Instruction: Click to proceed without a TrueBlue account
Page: checkout
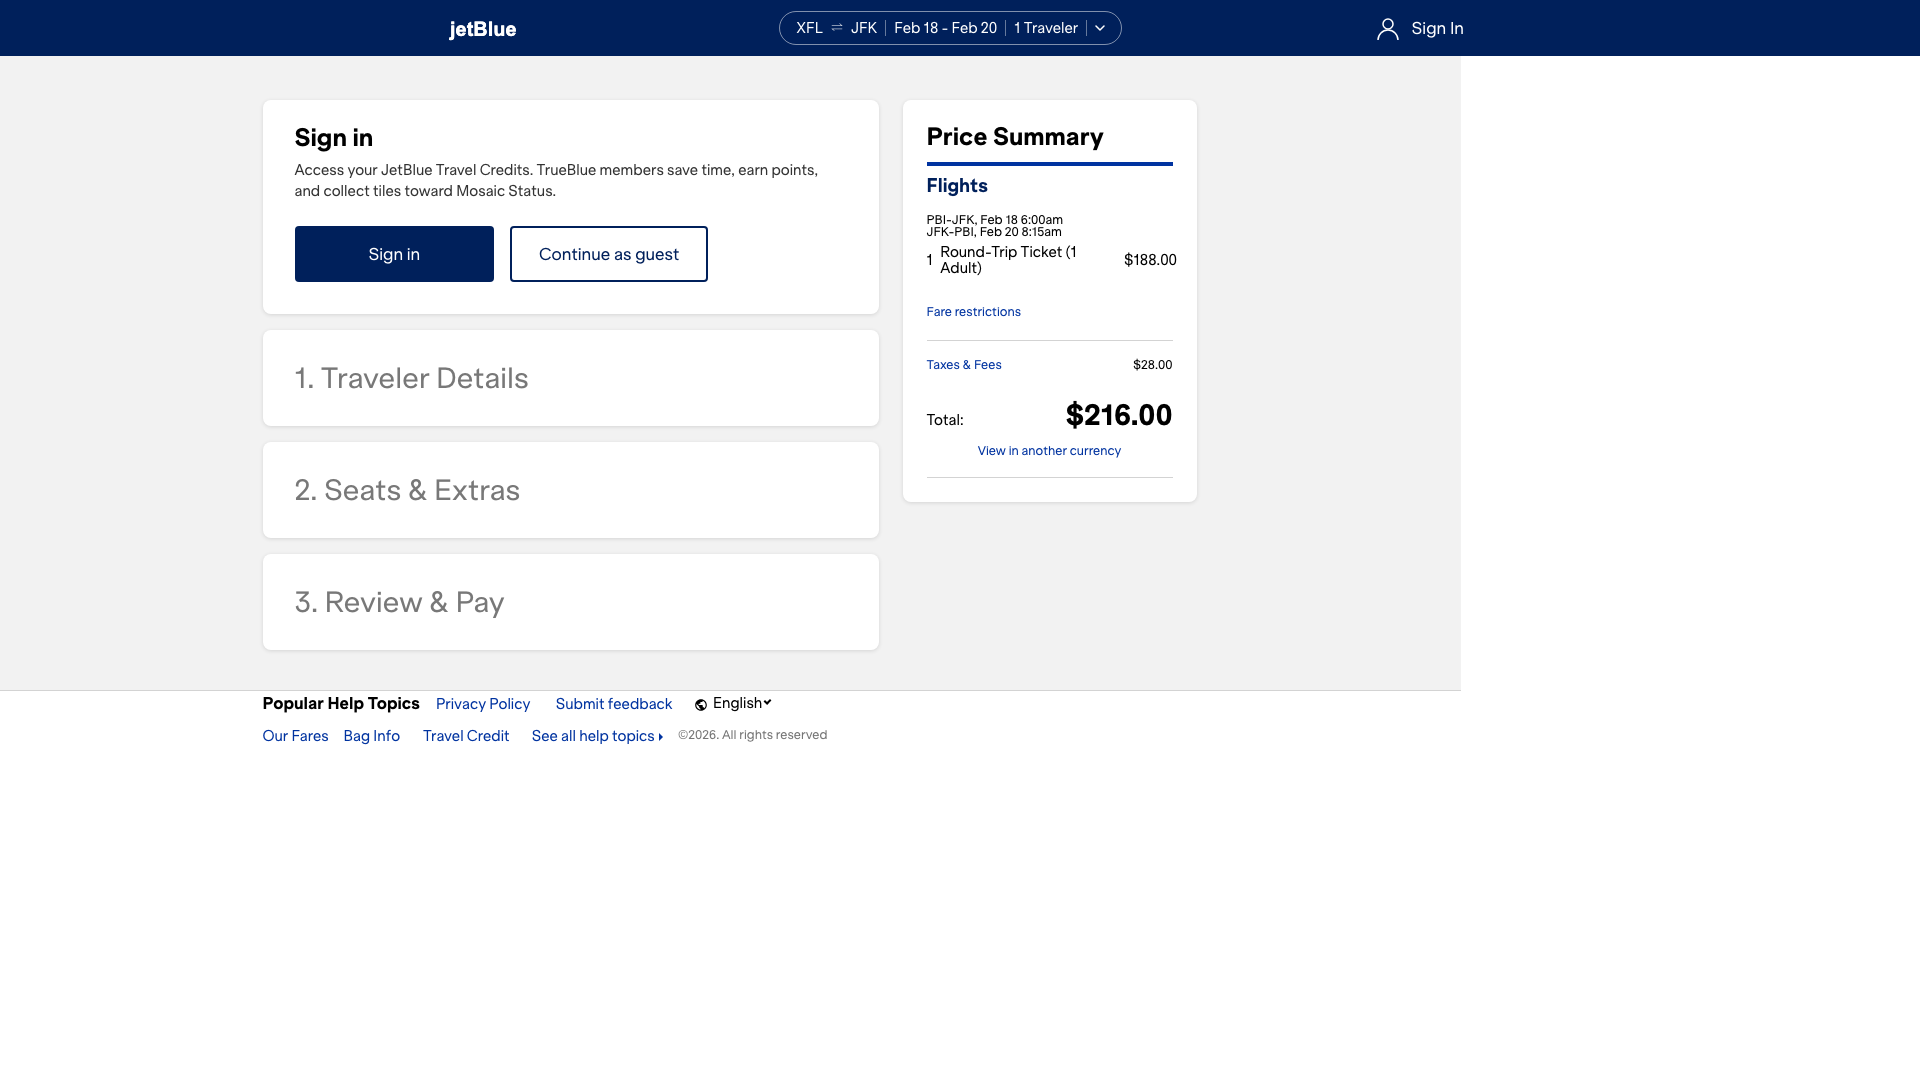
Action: click